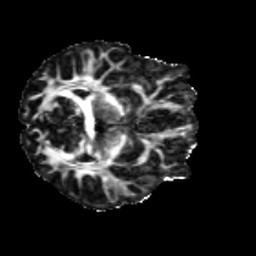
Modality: FA
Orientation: axial
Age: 25
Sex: male
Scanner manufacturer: siemens
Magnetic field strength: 3 T
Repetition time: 3.5 s
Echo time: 0.086 s